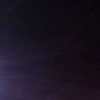
Label: space